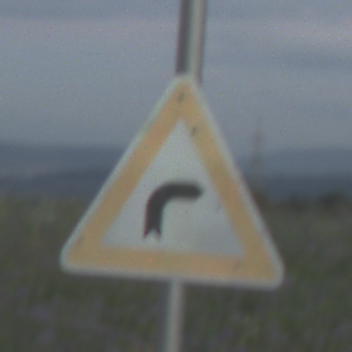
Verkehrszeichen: KurveRechts
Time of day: SunriseSunset
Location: Outdoor (Nature)
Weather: PartlyCloudy
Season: NotSpecified
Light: Natural